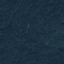
Land use / land cover class: Forest